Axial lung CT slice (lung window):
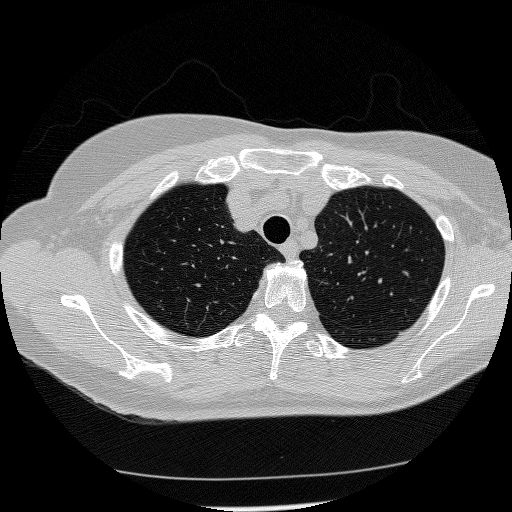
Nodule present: no